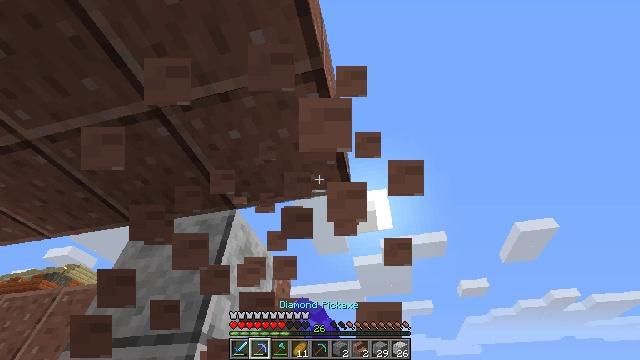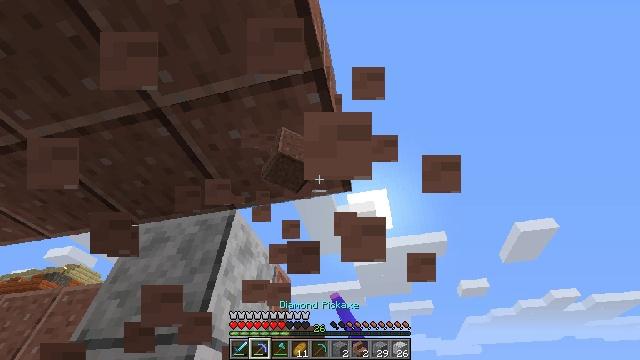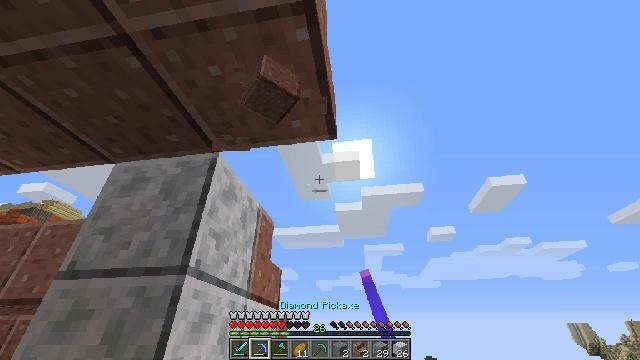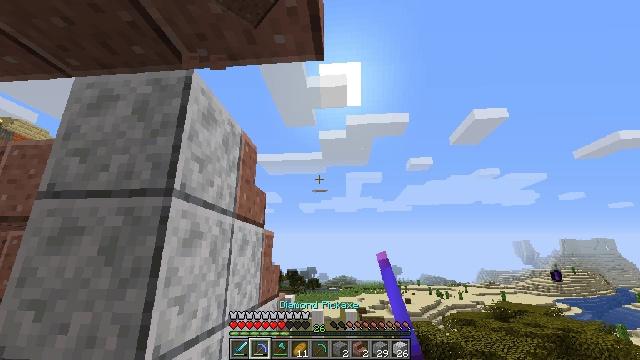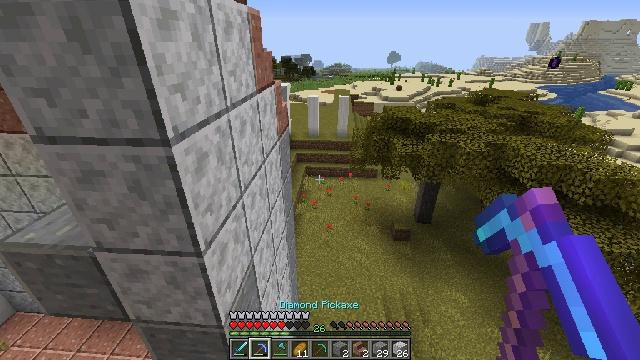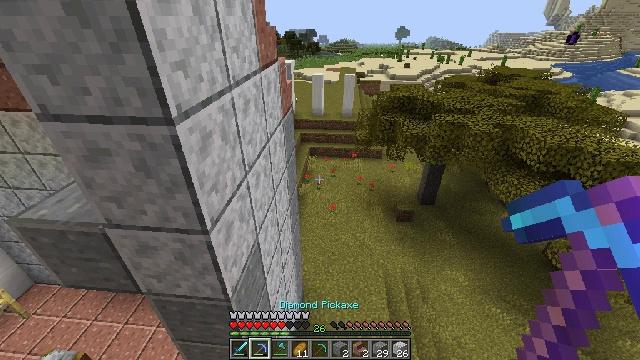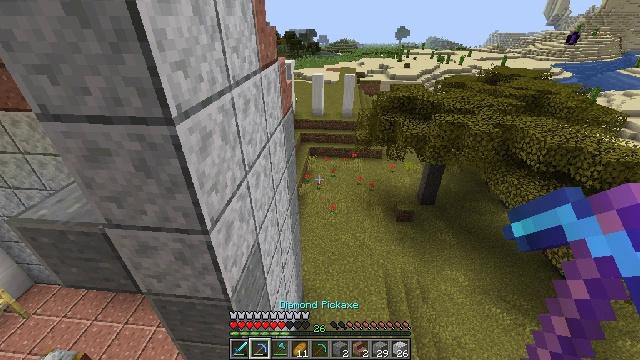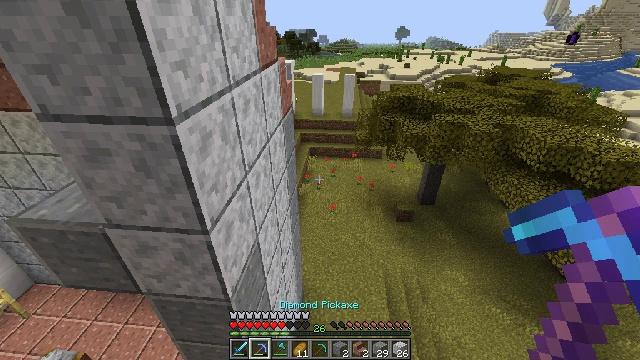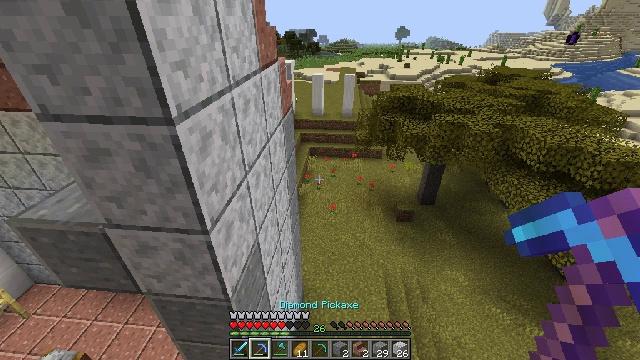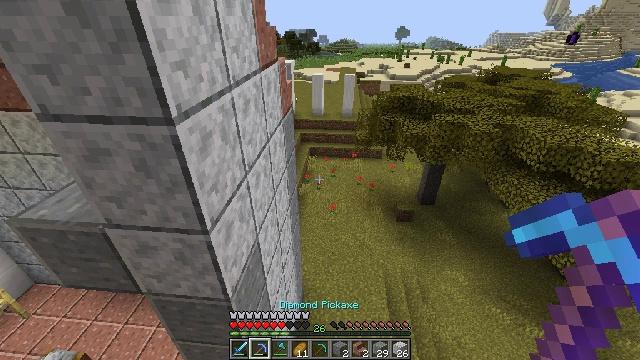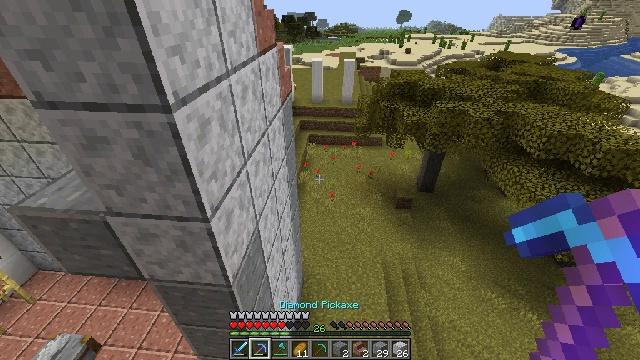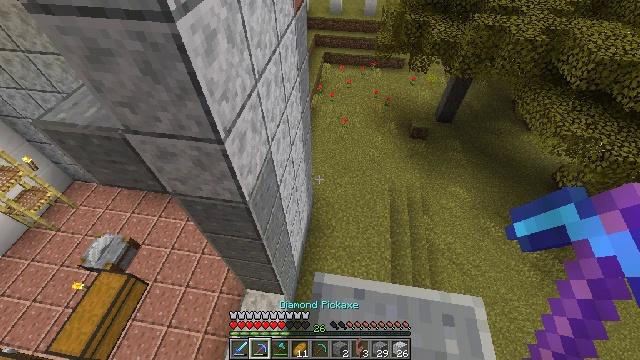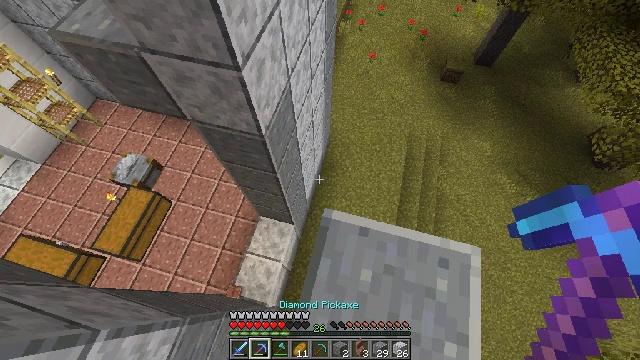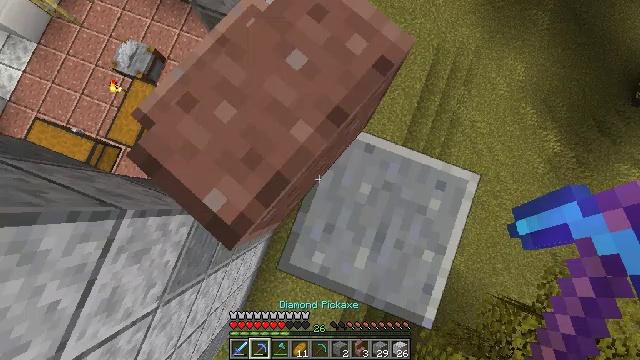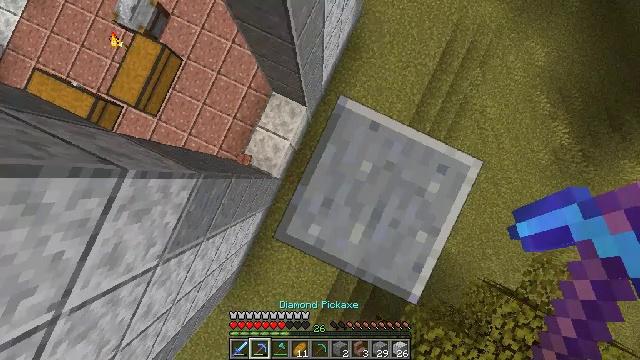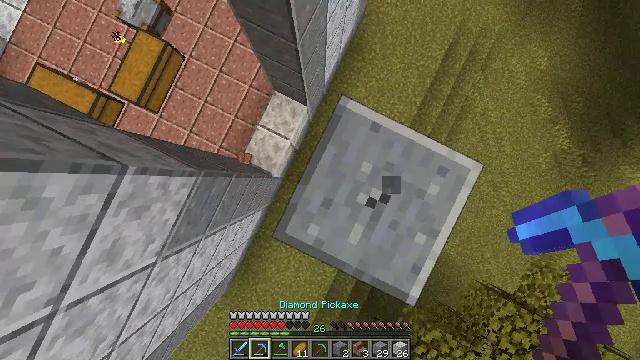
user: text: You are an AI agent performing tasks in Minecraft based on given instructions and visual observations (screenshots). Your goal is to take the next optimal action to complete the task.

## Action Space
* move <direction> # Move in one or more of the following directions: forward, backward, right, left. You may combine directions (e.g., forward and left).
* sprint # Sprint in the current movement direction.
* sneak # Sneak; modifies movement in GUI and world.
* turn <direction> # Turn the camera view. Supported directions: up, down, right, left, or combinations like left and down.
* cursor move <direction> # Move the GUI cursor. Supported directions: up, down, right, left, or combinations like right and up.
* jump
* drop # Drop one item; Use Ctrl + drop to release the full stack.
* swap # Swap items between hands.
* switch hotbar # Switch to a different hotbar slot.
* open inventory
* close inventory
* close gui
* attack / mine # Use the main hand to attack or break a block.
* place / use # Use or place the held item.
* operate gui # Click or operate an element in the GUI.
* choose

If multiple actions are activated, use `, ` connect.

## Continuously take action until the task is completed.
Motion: motion action
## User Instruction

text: Mine polished andesite from a structure.
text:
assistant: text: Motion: attack / mine
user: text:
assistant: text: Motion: turn right and down
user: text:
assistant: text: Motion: turn right and down
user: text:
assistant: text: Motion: turn right and down
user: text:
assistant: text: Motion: turn left and down
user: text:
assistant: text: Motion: no_op
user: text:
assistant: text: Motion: no_op
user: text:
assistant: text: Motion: no_op
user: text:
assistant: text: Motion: no_op
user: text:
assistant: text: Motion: turn down
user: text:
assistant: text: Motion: turn left and down
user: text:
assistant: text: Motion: turn left and down
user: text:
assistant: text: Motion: turn left and down
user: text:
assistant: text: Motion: turn left and down
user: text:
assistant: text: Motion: turn left and down, attack / mine
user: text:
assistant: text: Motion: turn right, attack / mine
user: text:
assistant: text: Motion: turn right, attack / mine
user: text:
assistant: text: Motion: attack / mine
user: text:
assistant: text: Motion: attack / mine
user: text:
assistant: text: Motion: attack / mine
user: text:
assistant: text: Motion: attack / mine
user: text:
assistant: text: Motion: attack / mine
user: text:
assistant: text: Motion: attack / mine
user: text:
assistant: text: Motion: attack / mine
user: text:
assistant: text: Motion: turn right, attack / mine
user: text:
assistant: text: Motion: turn right, attack / mine
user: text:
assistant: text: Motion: turn right and up, attack / mine
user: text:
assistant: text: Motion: turn right, attack / mine
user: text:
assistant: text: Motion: turn right and up, attack / mine
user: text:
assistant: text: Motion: turn left, attack / mine